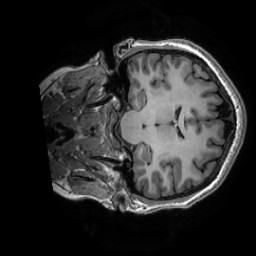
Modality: T1w
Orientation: coronal
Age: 30
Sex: female
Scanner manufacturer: ge
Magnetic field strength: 3 T
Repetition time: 0.0073 s
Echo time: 0.003 s